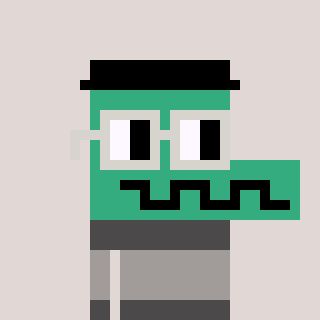
a pixel art character with square light gray glasses, a crocodile-shaped head and a grayscale-colored body on a warm background